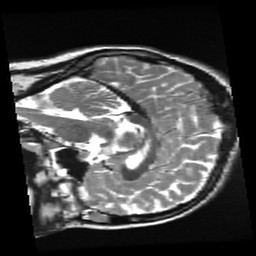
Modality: T2w
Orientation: sagittal
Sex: female
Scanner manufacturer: ge
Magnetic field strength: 3 T
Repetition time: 5 s
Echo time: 0.1012 s